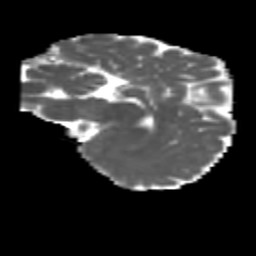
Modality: MD
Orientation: sagittal
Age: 7
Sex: female
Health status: healthy